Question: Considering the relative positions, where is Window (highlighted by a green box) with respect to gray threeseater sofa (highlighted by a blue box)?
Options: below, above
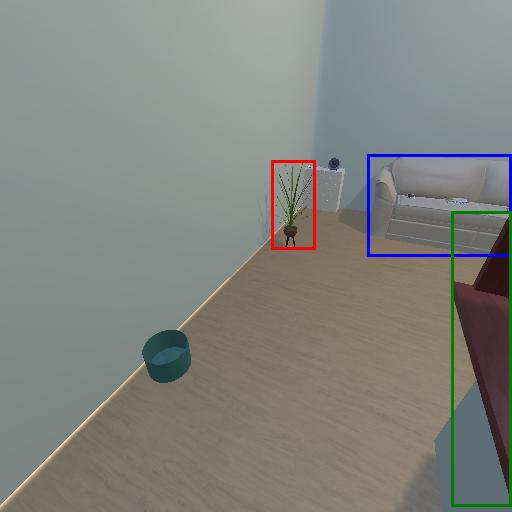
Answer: below